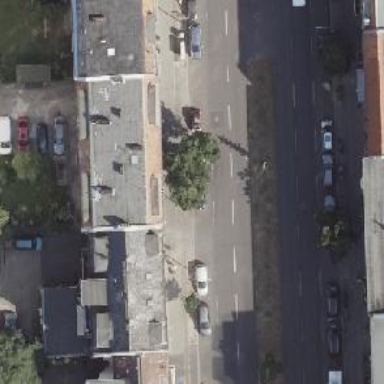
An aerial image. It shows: Beauty shop.